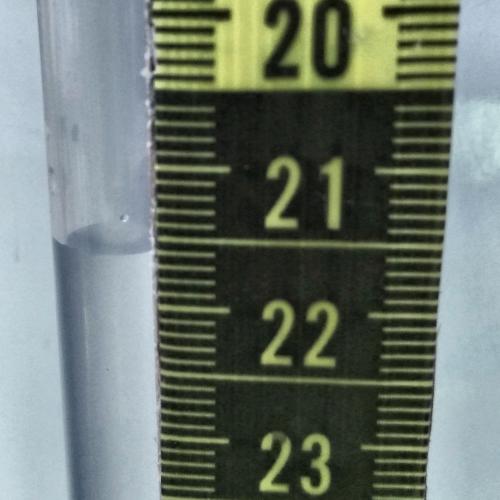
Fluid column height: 21.6 cm